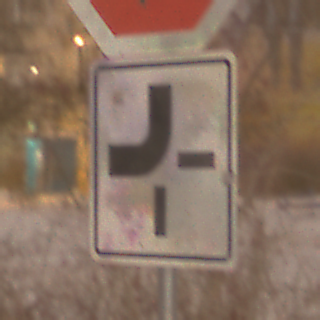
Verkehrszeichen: VerlaufVorfahrtsstrasse2
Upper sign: Stop
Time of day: Night
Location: Outdoor (Urban)
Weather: Overcast
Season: Winter
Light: Artificial